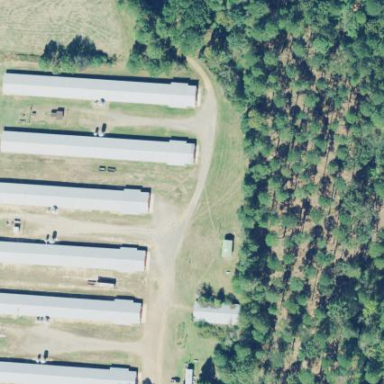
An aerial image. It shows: Poultry farmyard.